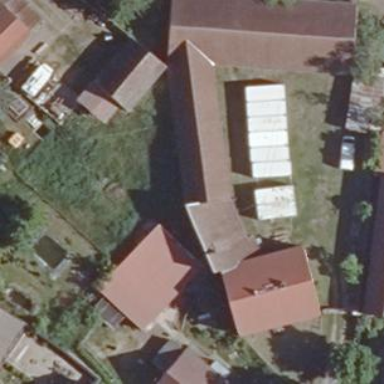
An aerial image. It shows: Building.